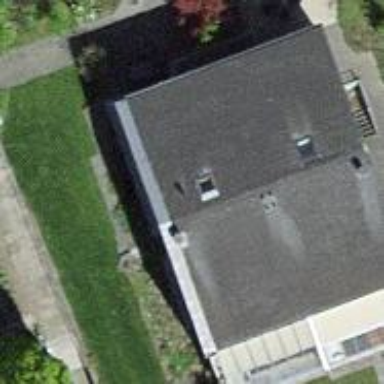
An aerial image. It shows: Residential building.